Field crop: tomato
Growth stage: 2
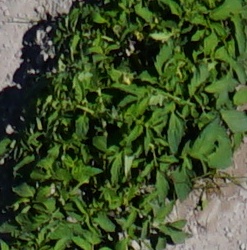
Species: tomato